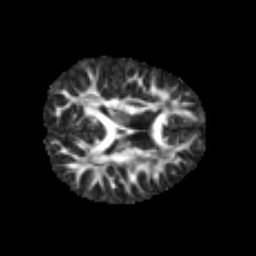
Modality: FA
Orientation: axial
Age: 7
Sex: male
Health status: healthy